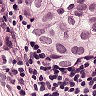
Metastatic tissue present: yes